Question: CKeditor has a built-in File Browse and Upload. It can be integrated with many external plugins including CKFinder or even KCFinder (free alternative).

How can I add a custom button on the existing default panel? (For example, a compress image button under preview which would call my an external PHP script).
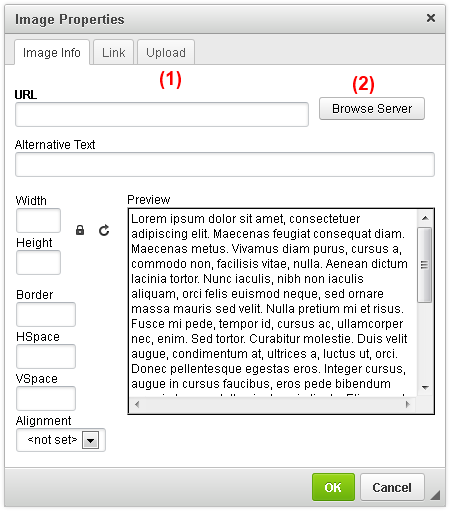
Answer: OK, so I read code written in another answer, but still wasn't clear and had to dive into documentation. I finally managed to settle for this fix, didn't know where to add it, so I put it into my $(document).ready() function. Open to suggestions on a better place to put it but it works:
'''
CKEDITOR.on( 'dialogDefinition', function( evt ) {
var dialog = evt.data;
if ( dialog.name == 'image' ) {
// Get dialog we want
var def = evt.data.definition;
//Get The Desired Tab Element
var infoTab = def.getContents( 'info' );
//Add Our Button
infoTab.add( {
type: 'button',
id: 'buttonId',
label: 'Compress Image',
title: 'My title',
onClick: function() {
//Here define what to do when button is clicked.
//In my case, I traverse and get the inputs (dirty way).
var url = $(".cke_dialog_ui_vbox_child .cke_dialog_ui_text .cke_dialog_ui_labeled_content .cke_dialog_ui_input_text .cke_dialog_ui_input_text").eq(0).val();
var width = $(".cke_dialog_ui_vbox_child .cke_dialog_ui_text .cke_dialog_ui_labeled_content .cke_dialog_ui_input_text .cke_dialog_ui_input_text").eq(2).val();
var height = $(".cke_dialog_ui_vbox_child .cke_dialog_ui_text .cke_dialog_ui_labeled_content .cke_dialog_ui_input_text .cke_dialog_ui_input_text").eq(3).val();
//Then I perform an ajax call to a Php file
$.ajax({
url: 'path/to/compress.php',
data: {
url: url,
width: width,
height: height,
},
type: 'post',
success: function(output) {
alert(output);
}
});
}
});
}
} );
'''
EDIT:
So, in the end, I created a separate file called KCFinderHelper.js which I import and use wherever I need it. (my final code is actually much longer as I added many more functions and buttons)